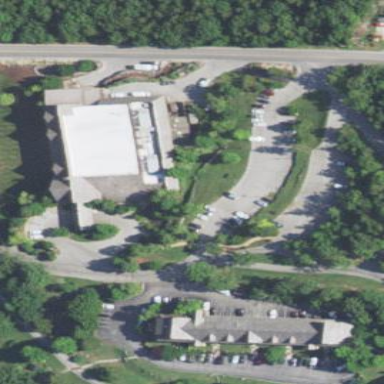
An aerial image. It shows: Gallery housed in building.